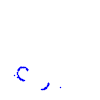
Particle: pion